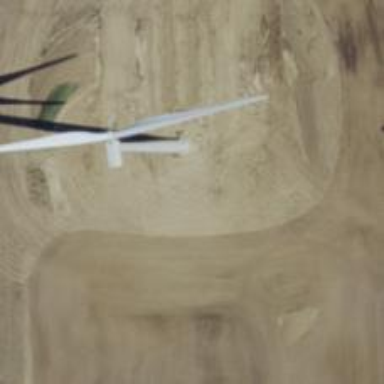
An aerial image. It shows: Wind generator using wind turbines of horizontal axis.